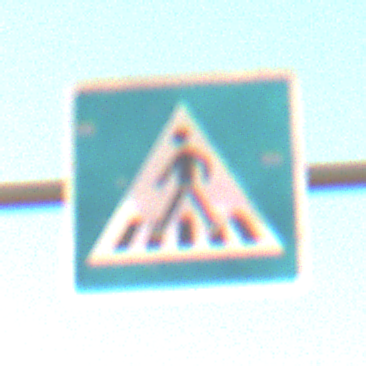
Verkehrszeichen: FussgaengerueberwegRechts
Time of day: SunriseSunset
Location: Outdoor (Nature)
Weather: PartlyCloudy
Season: NotSpecified
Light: Natural